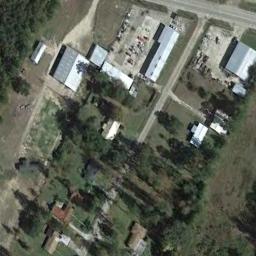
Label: medium_residential